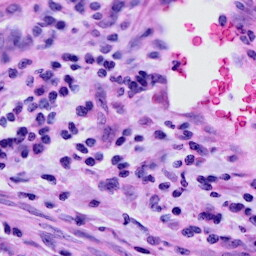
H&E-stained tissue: Cervix